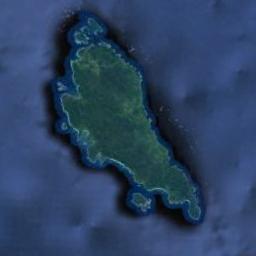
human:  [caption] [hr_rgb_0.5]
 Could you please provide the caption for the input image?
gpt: The island with dense vegetation is surrounded by deep blue waters .

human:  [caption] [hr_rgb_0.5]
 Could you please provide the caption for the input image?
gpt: Irregularly shaped green island surrounded by blue sea water .

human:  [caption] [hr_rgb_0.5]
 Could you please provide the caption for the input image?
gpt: There are many trees on the island .

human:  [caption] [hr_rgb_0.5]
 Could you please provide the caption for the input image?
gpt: The island is surrounded by water .

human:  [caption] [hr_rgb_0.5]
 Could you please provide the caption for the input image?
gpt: The green island is on a blue sea .